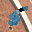
Label: 5